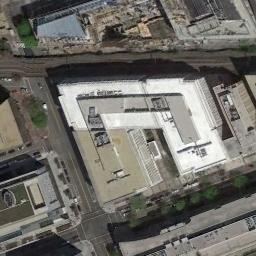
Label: commercial_area